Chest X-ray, PA view. Patient: 50 years old, sex F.
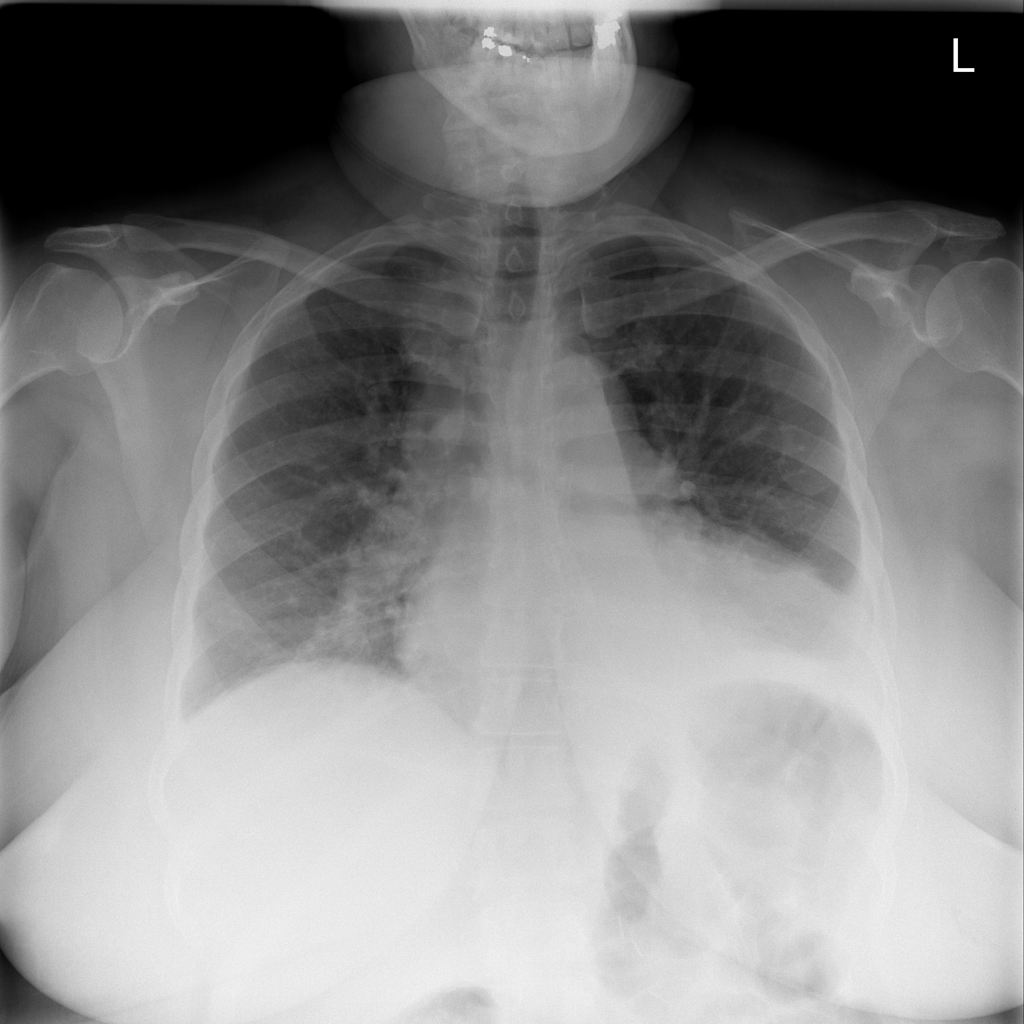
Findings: No Finding